Interaction volume radius: 10 \u00c5
Interaction volume height: 25 \u00c5
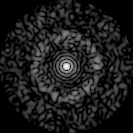
Disorder parameter: 0.8528